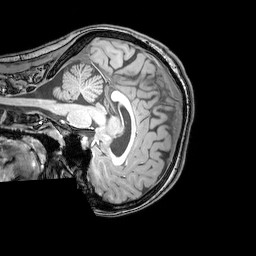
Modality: T1w
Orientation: sagittal
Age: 24
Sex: female
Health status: healthy
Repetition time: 0.081 s
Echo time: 0.037 s